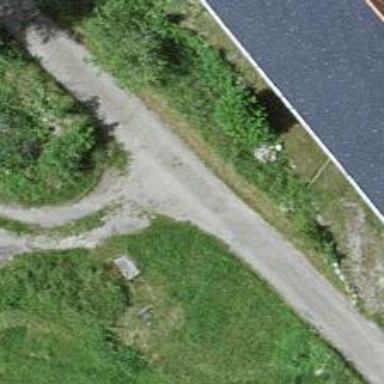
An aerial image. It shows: Track with grade2 tracktype.